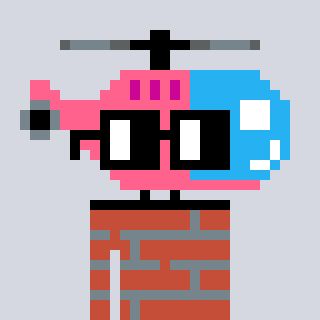
a pixel art character with square black glasses, a helicopter-shaped head and a rust-colored body on a cool background